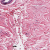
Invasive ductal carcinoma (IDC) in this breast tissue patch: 0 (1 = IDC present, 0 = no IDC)